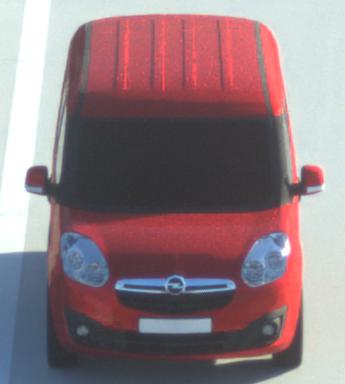
Make: Opel
Model: Combo Combi L1H1 1.4
Detailed model: Combo (D) Combi
Model produced from: 2012/01
Model produced until: 2013/11
Doors: 5
Color: red
Road condition: dry road
Daytime: sunrise or sunset
Contrast: medium contrast